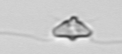
Label: Chaetoceros_didymus